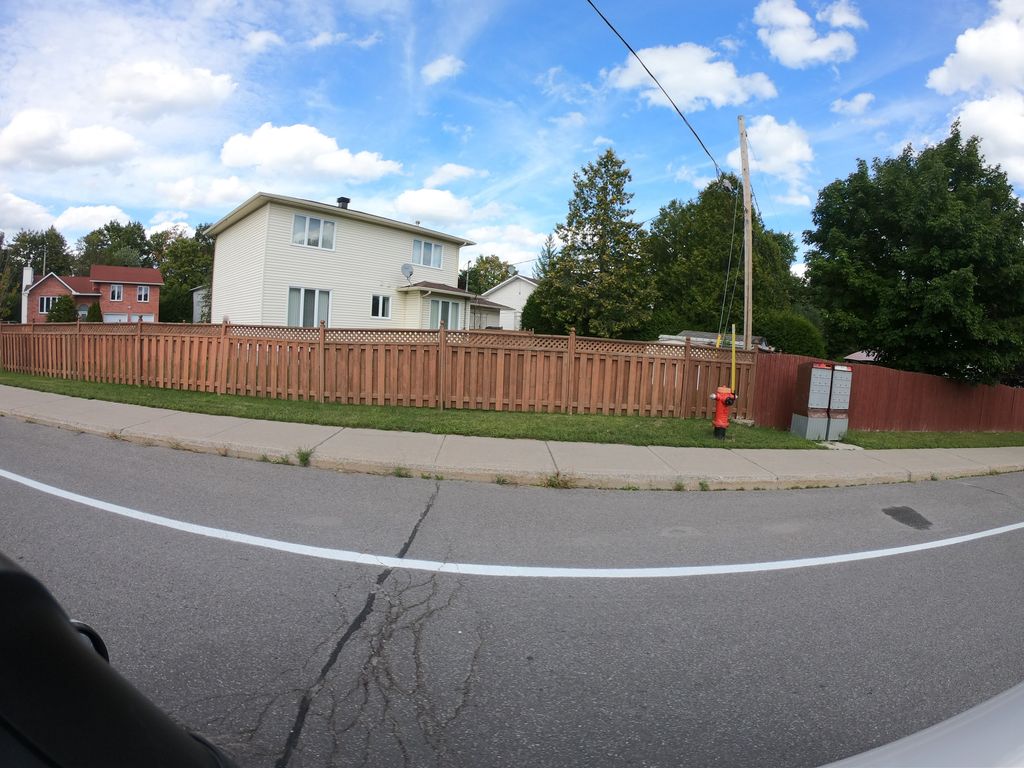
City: ottawa-gatineau